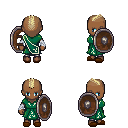
a pixel art fantasy rpg character, female body template, human, dark skin, sash dress, metal pants, white blonde short mohawk hairstyle, white cloth bandages, brown slippers, shield, four views (front, back, left, right), 2x2 character sprite sheet, small pixel art, hard edges, no anti-aliasing